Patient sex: M
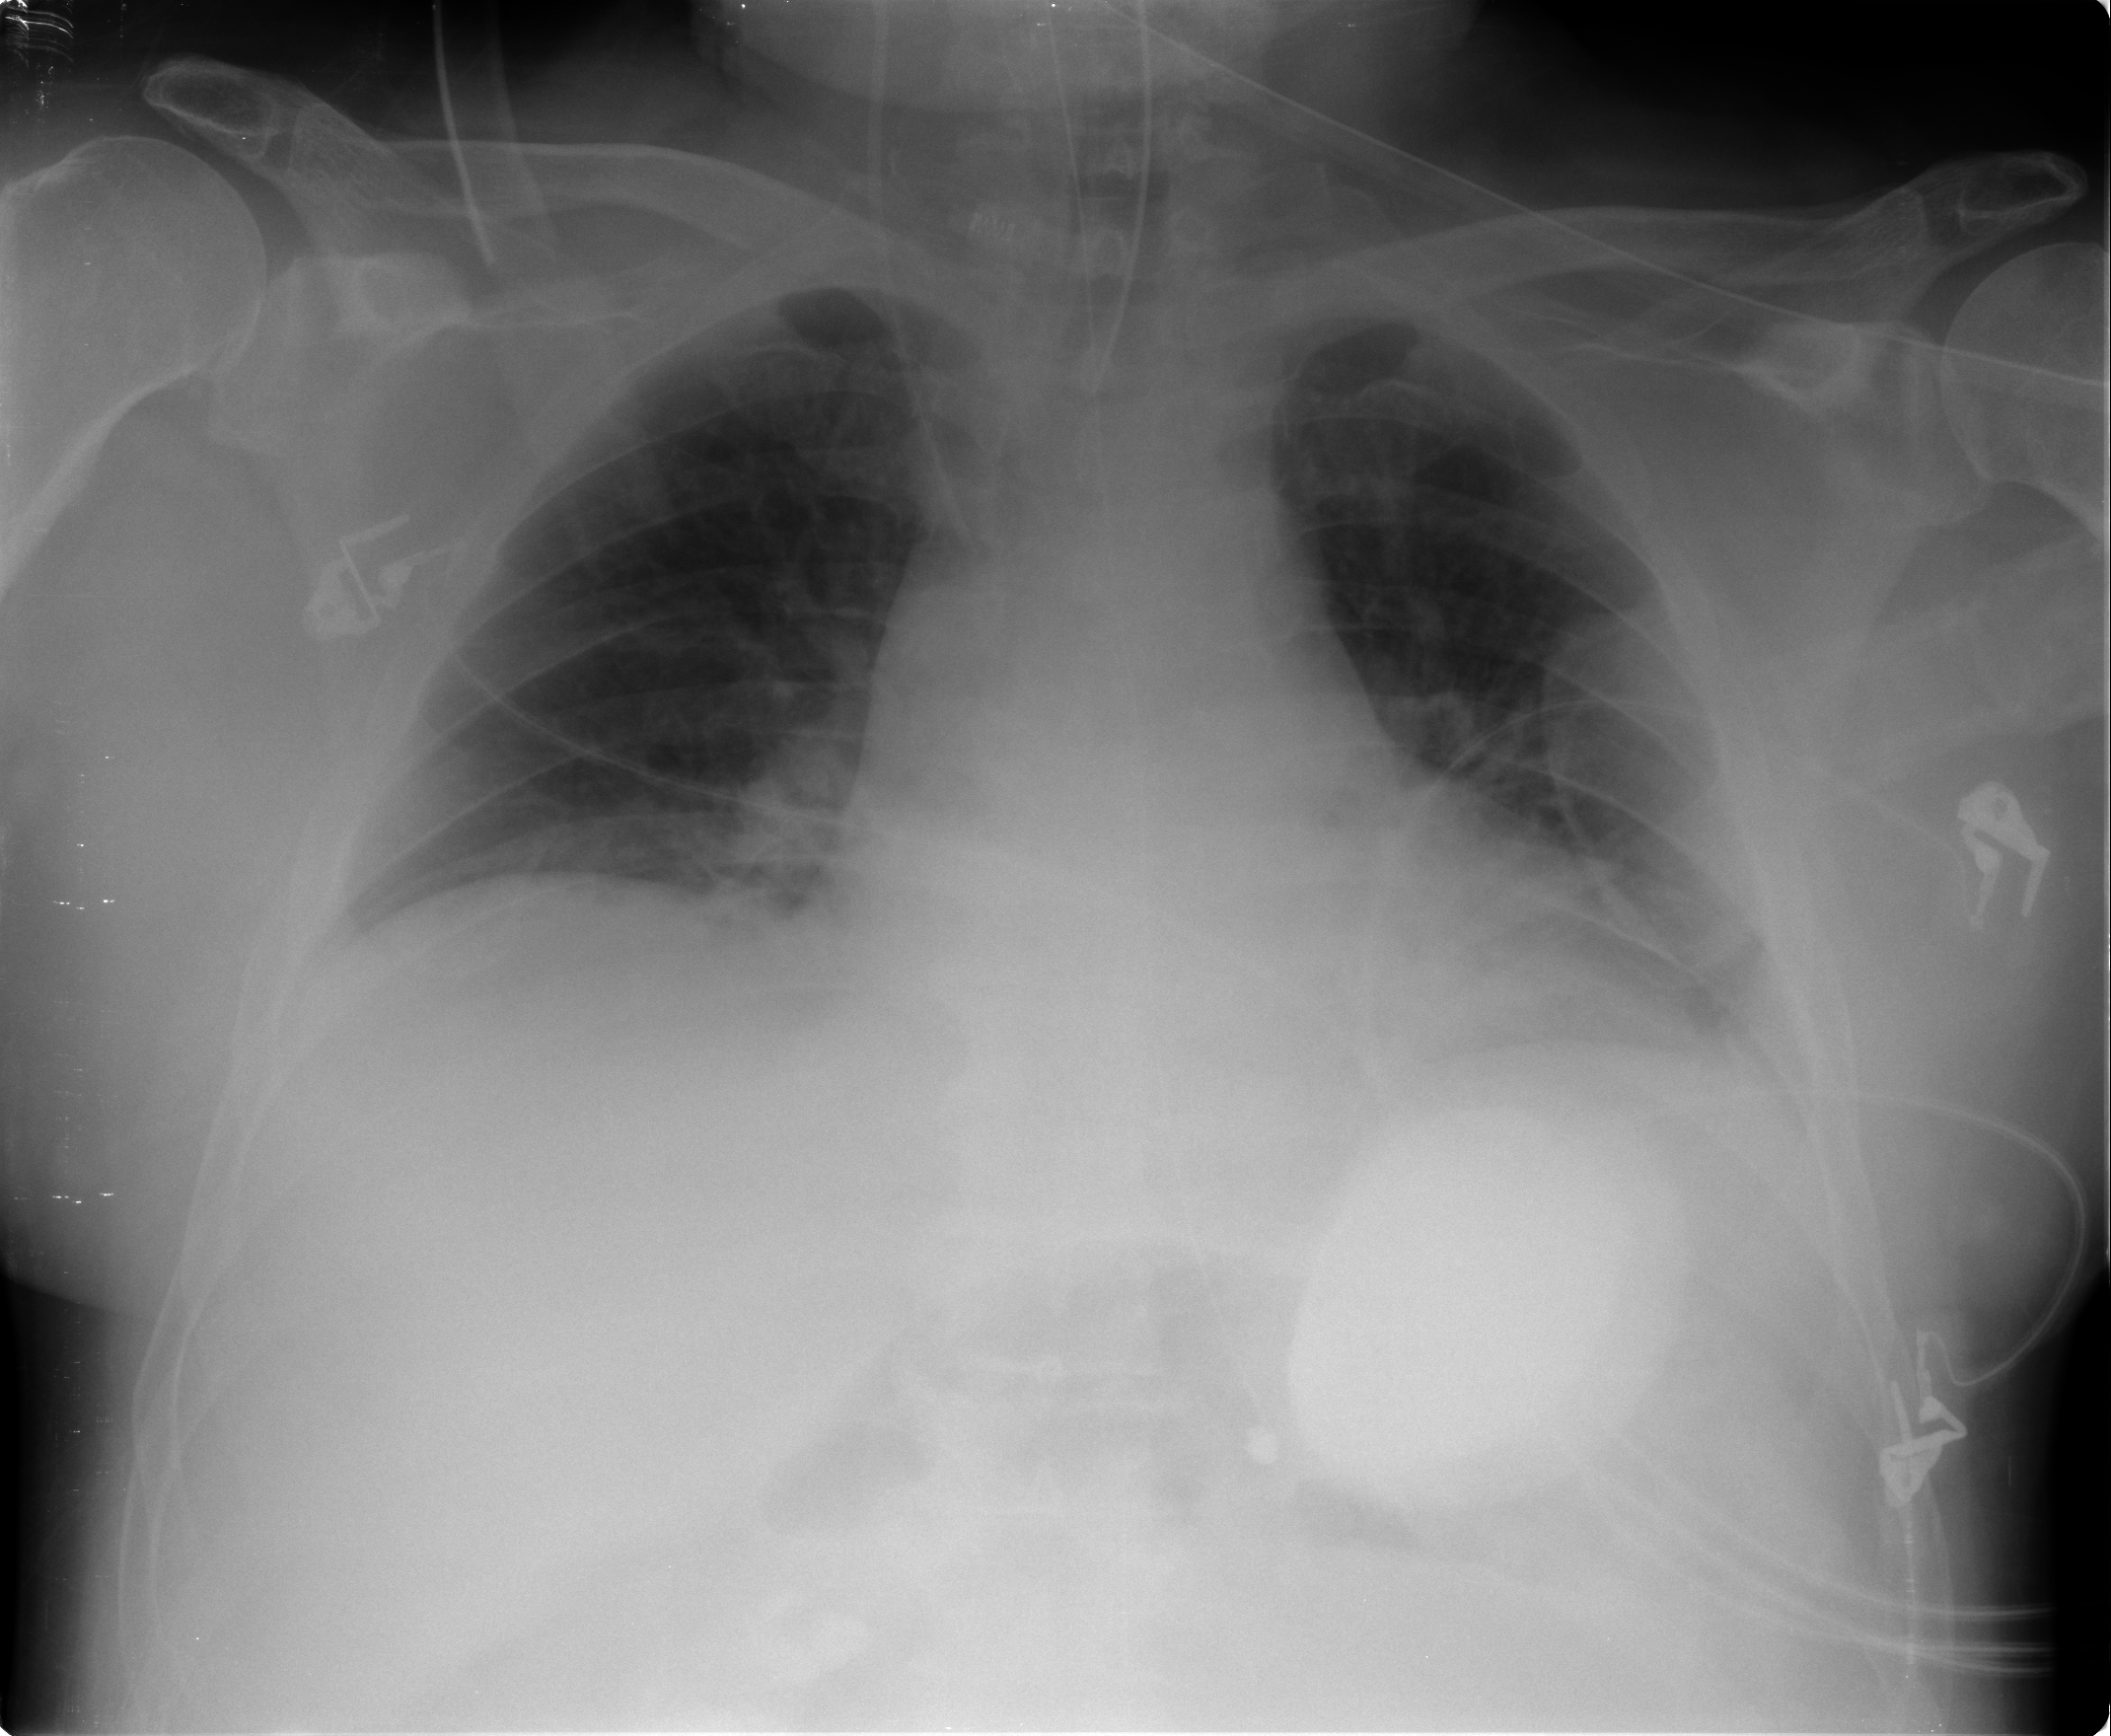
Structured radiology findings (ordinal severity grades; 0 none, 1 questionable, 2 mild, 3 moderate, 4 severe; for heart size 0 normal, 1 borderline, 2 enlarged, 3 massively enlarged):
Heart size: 0
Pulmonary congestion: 0
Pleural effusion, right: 0
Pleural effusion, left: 0
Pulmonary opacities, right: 0
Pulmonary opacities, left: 0
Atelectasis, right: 2
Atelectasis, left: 2